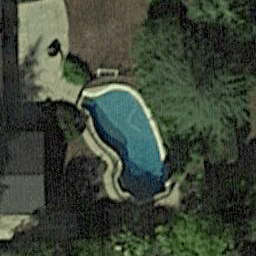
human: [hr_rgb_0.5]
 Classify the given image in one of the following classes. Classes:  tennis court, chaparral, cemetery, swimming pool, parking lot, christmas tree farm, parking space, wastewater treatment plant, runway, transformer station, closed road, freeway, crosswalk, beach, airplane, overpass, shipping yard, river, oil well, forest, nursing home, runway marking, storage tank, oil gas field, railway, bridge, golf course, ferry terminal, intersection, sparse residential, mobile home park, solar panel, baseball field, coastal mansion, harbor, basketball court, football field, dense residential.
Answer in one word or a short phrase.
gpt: swimming pool